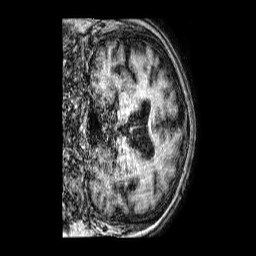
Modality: T1w
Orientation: coronal
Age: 73
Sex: male
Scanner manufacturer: philips
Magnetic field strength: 3 T
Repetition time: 0.007081 s
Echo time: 0.003283 s